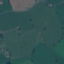
Land use / land cover class: Pasture